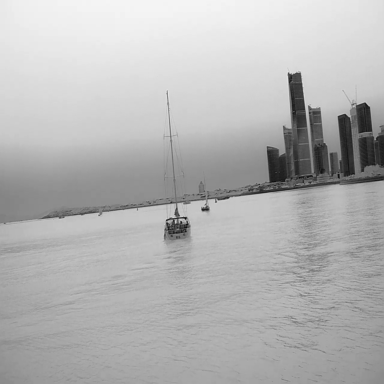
There are three container_ships in the infrared image.